Question: I have been trying for a week now to reduce the number of requests on our web application but I can't seem to combine the '.axd' files. I got a suggestion from somewhere which worked locally (development box) but doesn't work on our test and production environment as they are both on 'HTTPS'. The developer didn't comment on that and the component he wrote was last updated in 2011. (I will find the link and update this post).
I tried using the 'CompositeScript' in 'ScriptManager' and again it doesn't work on Test/Production environments.
I used SquishIt to resolve the other files. (see attachment)

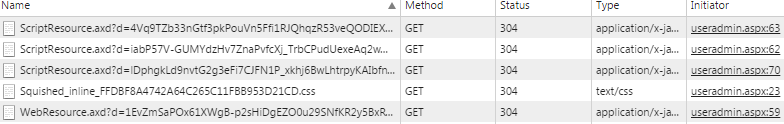
Answer: To force it work on your environment, set <URL> eg as:
'''
<asp:ScriptManager ID="ScrMang" runat="server" ScriptMode="Release" >
<CompositeScript>
<Scripts>
<asp:ScriptReference name="MicrosoftAjax.js"/>
<asp:ScriptReference name="MicrosoftAjaxWebForms.js"/>
<asp:ScriptReference name="Common.Common.js" assembly="AjaxControlToolkit"/>
</Scripts>
</CompositeScript>
</asp:ScriptManager>
'''
## Some more notes
To find what scripts to add inside 'CompositeScript' you can use the code from here : <URL>